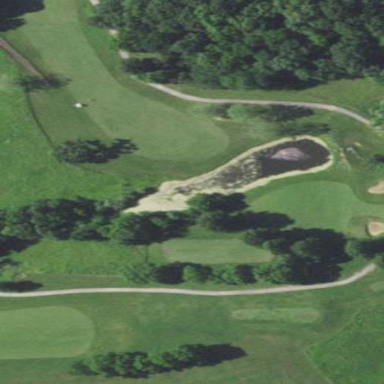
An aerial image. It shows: Golf fairway surrounded by grass.